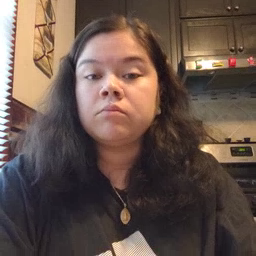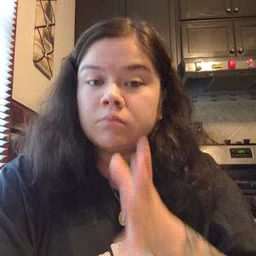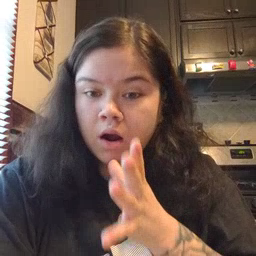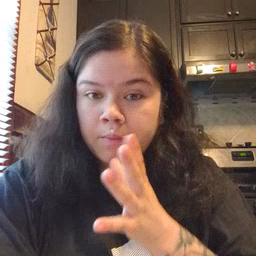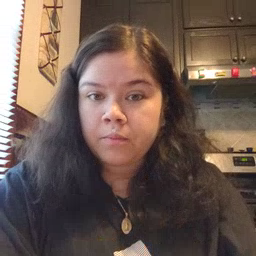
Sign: better